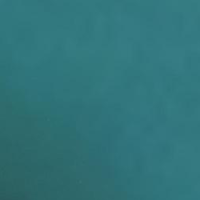
EUNIS habitat code: 14
Species observed at this site:
Fulica atra